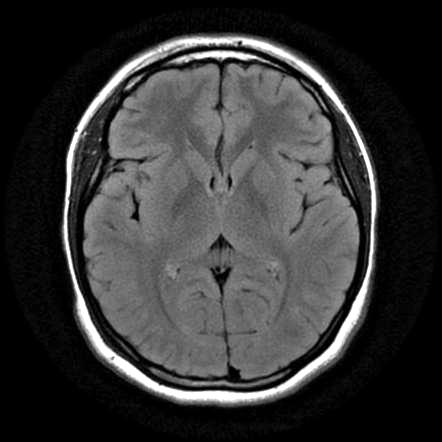
Label: notumor